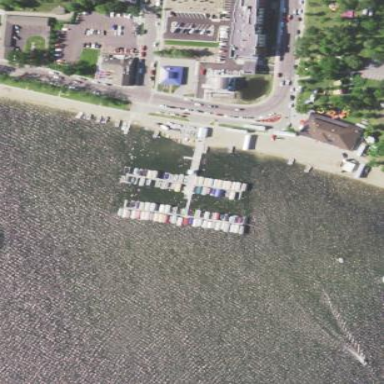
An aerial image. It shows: Marina area for leisure land.